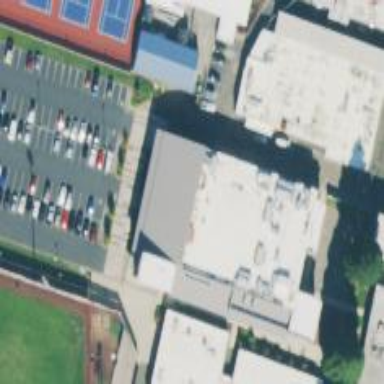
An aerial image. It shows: Sports centre building.